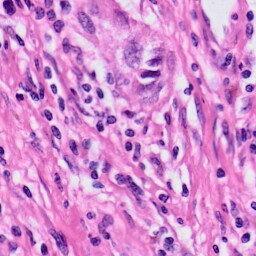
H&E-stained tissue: Skin